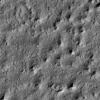
Atmospheric dust classification: not_dusty